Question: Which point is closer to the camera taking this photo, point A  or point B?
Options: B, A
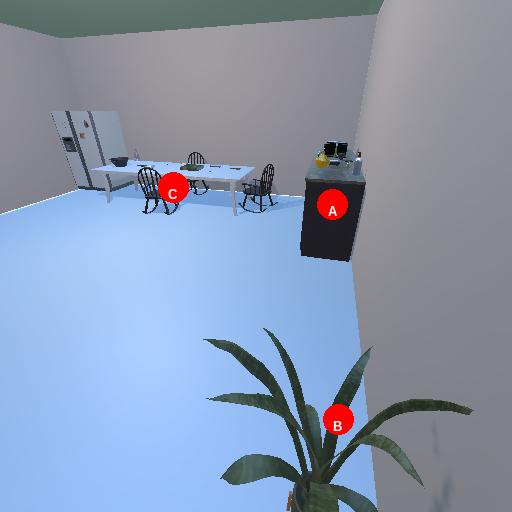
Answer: B